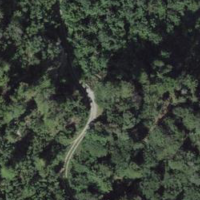
EUNIS habitat code: 41
Species observed at this site:
Podarcis muralis